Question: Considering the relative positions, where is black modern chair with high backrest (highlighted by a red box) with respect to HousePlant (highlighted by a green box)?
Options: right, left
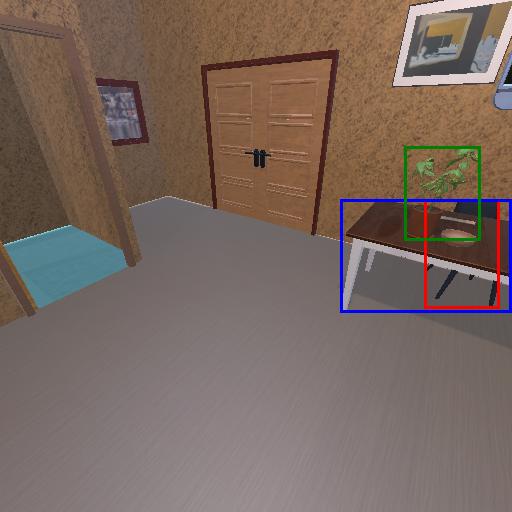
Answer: right